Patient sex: M
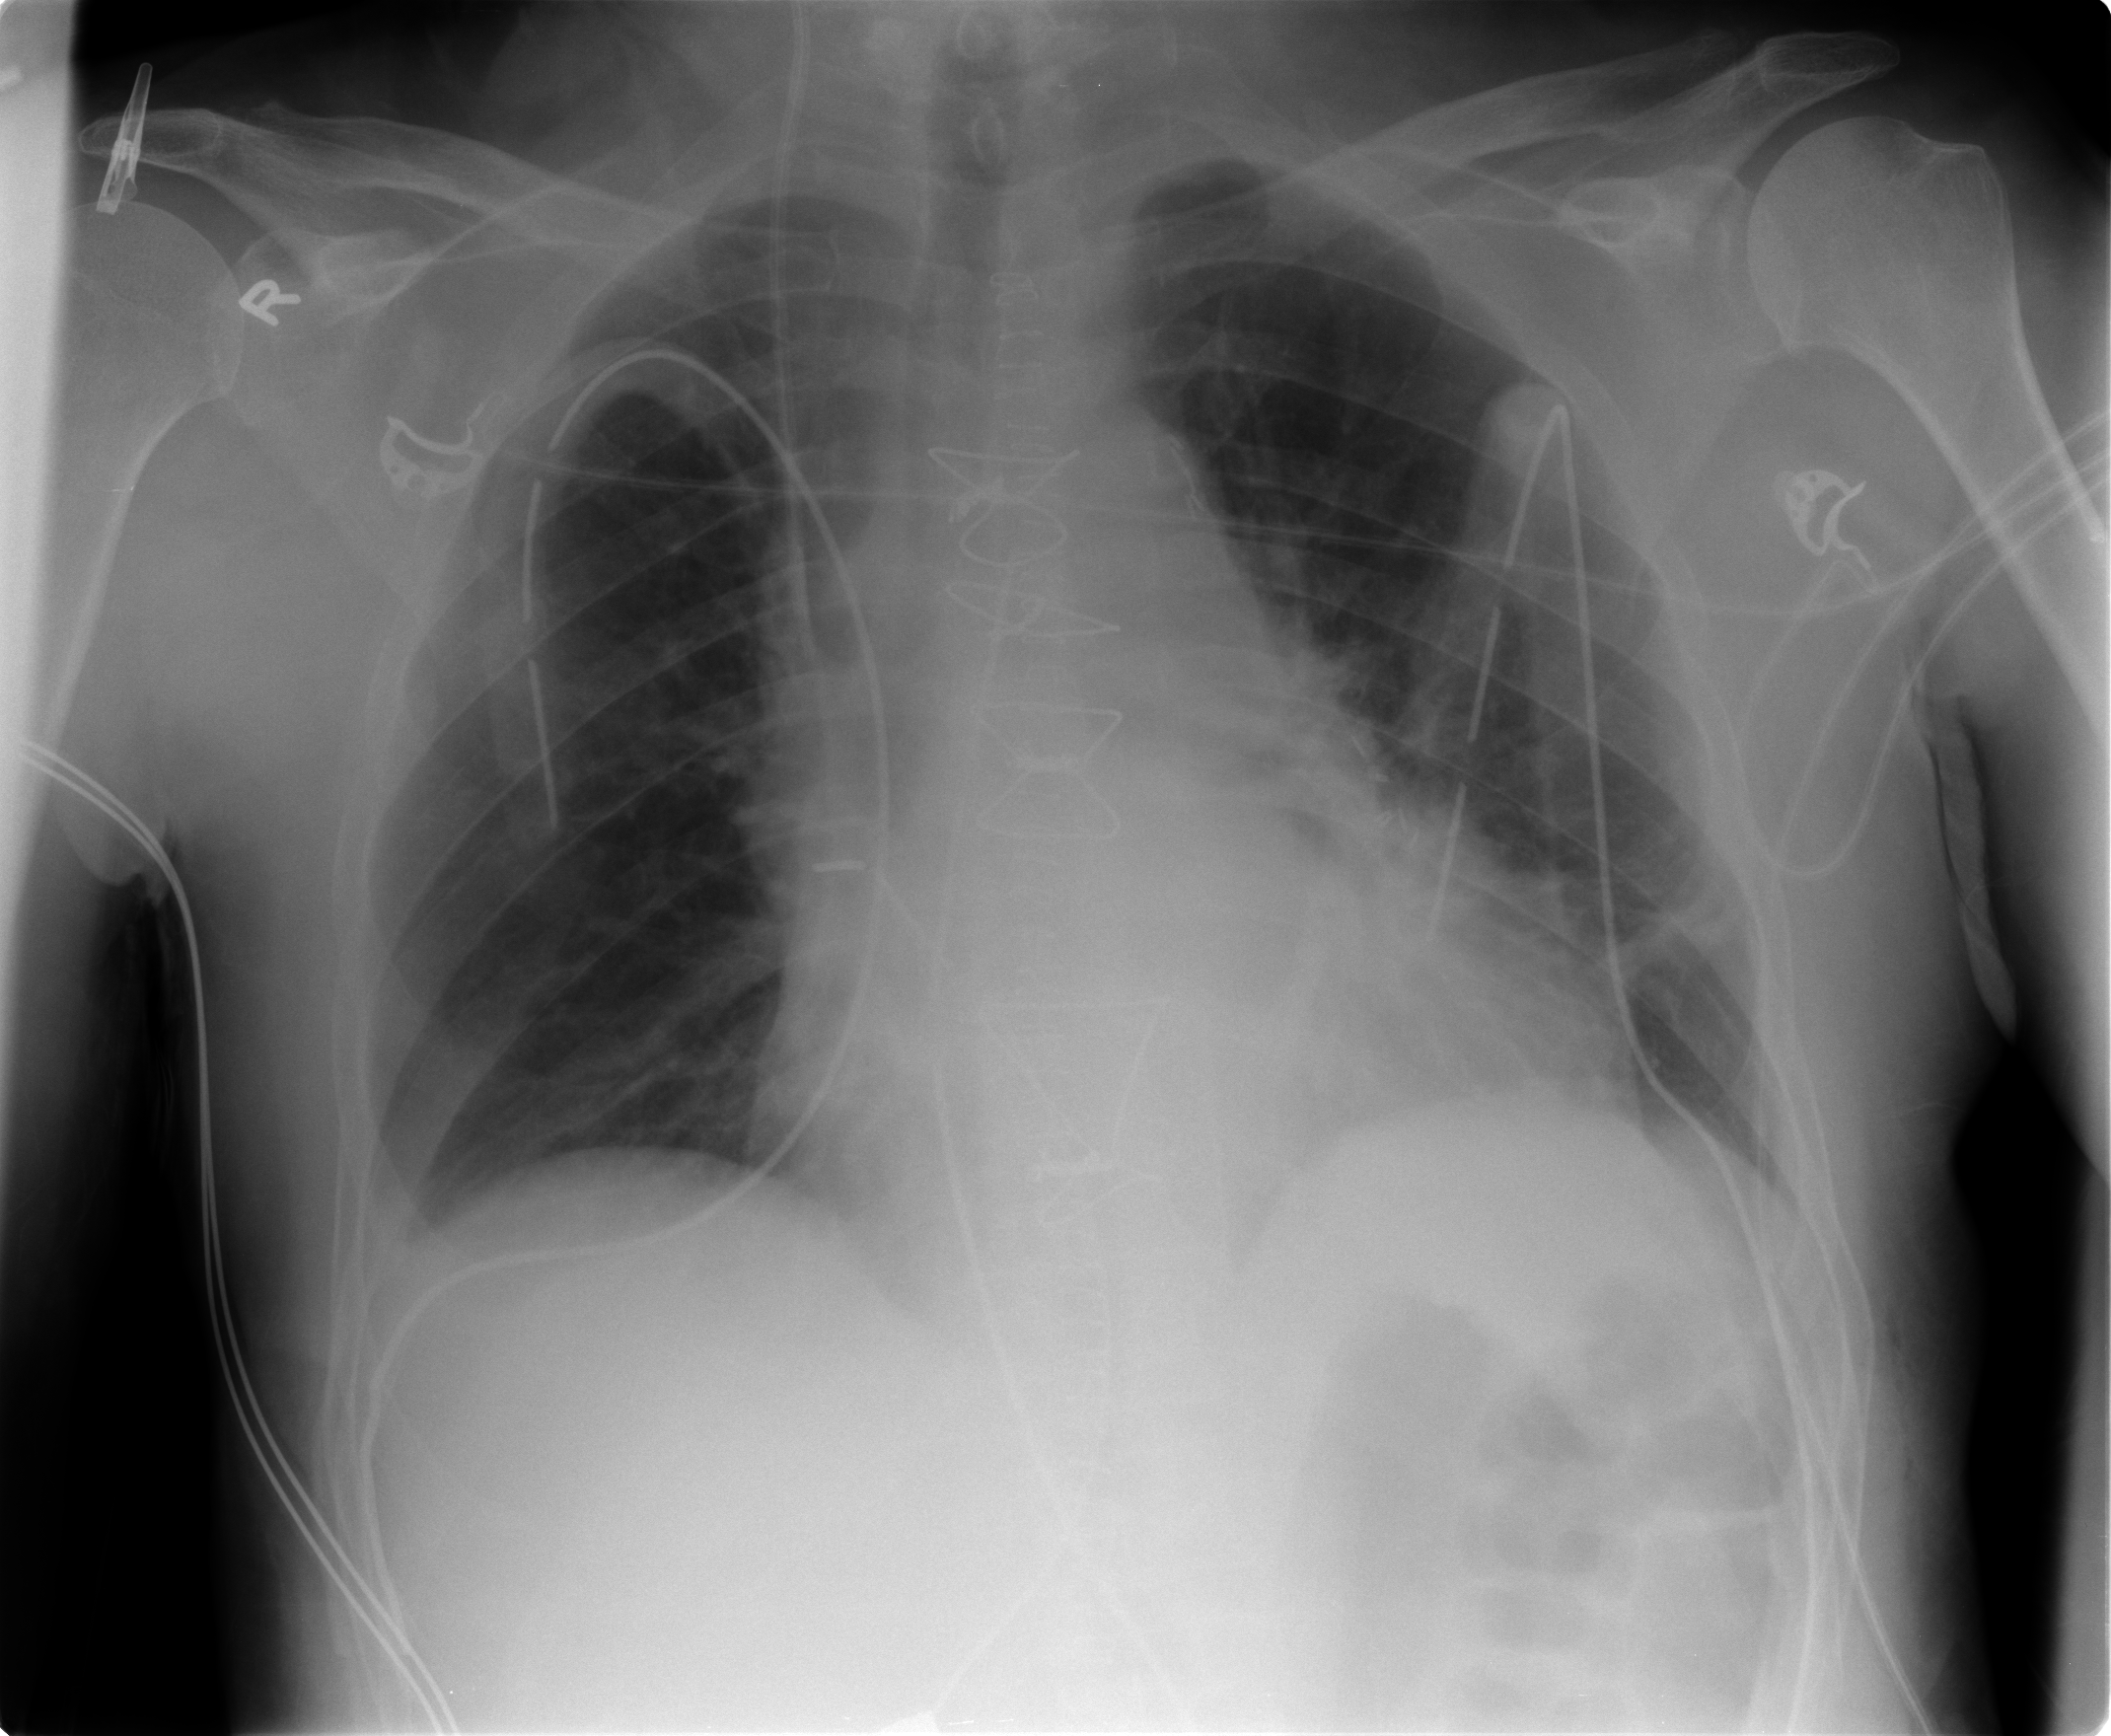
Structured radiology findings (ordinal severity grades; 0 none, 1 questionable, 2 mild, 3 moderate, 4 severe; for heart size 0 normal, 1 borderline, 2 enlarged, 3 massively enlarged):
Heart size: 2
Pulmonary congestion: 1
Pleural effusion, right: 0
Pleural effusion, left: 0
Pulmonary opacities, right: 0
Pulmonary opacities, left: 1
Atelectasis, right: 0
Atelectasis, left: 2